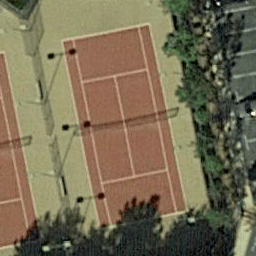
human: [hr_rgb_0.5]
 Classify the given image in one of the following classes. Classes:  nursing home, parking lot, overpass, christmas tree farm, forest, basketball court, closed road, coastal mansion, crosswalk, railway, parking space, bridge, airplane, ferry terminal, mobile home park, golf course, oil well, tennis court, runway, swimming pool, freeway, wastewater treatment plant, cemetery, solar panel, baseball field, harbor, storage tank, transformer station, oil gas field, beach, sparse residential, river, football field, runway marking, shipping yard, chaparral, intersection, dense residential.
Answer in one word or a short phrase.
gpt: tennis court